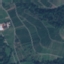
Label: PermanentCrop